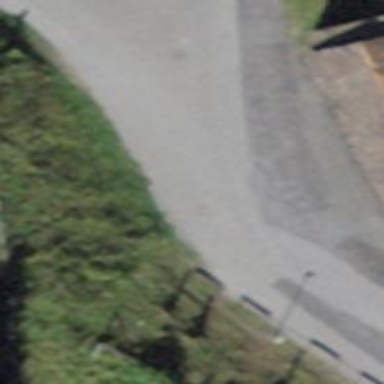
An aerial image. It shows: Asphalt track of grade 1 quality. It is downhill track with intermediate level of difficulty.